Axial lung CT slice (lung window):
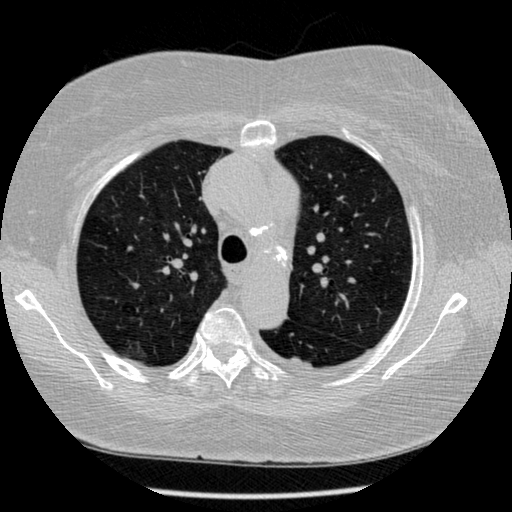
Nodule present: no